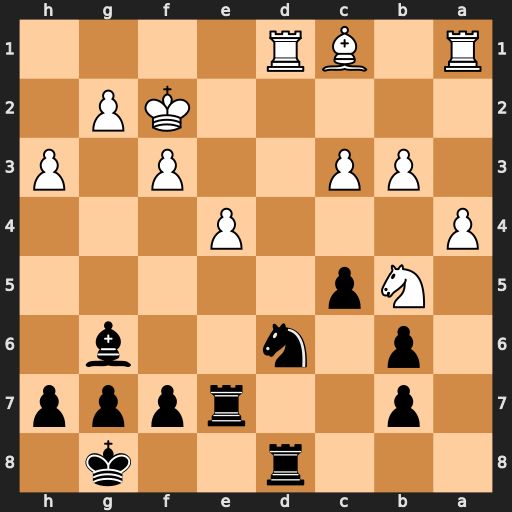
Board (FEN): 3r2k1/1p2rppp/1p1n2b1/1Np5/P3P3/1PP2P1P/5KP1/R1BR4
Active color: b
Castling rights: -
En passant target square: -
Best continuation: Nxe4+ fxe4 Rxd1